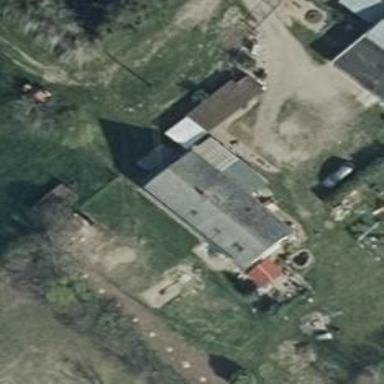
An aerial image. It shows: Simple house.